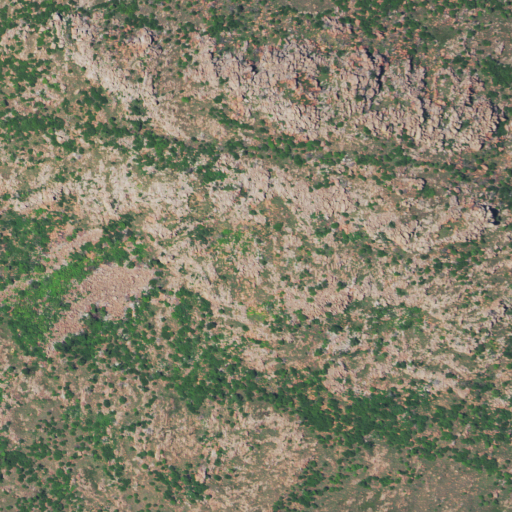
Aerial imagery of mountain in Oklahoma named Bushman Mountain containing grassland and mixed forest